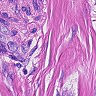
Metastatic tissue present: yes